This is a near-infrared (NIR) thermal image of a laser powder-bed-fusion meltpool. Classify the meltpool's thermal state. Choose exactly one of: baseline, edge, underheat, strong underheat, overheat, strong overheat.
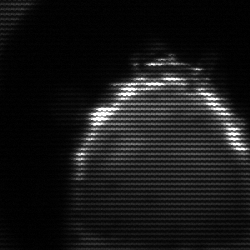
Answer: edge